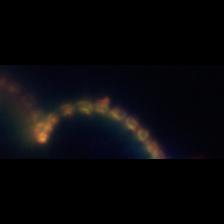
Taxon: Chaetoceros
Group: Diatoms